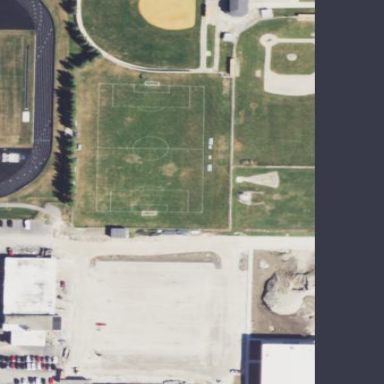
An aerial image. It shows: Soccer pitch for outdoor sports and leisure activities.